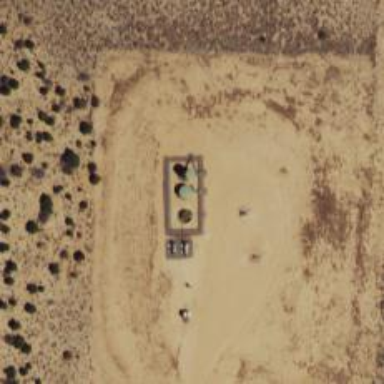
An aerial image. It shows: Storage tank with man-made structure.